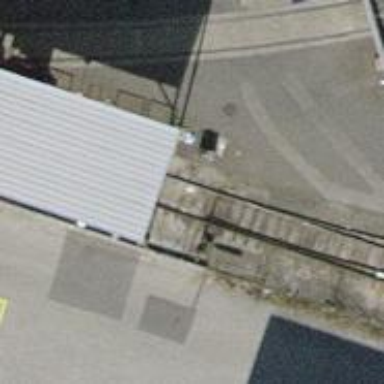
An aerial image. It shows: Railway switch.